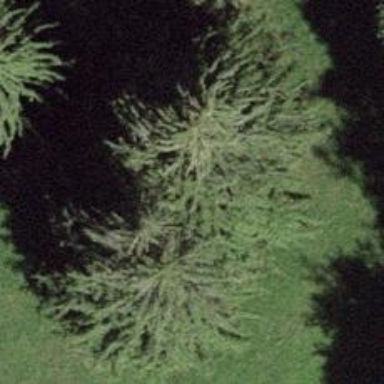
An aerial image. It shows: Evergreen needle-leaved tree typically found in agricultural areas.